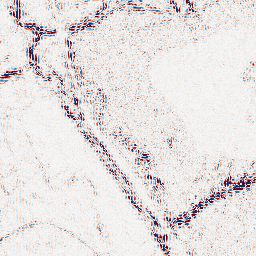
Category: wavelet
Decomposition family: wavelet_biorthogonal
Decomposition parameters: wavelet: bior3.5
level: 2
Upsampling method: quartic
Upsampling parameters: scale: 8
Upsampling scale: 8